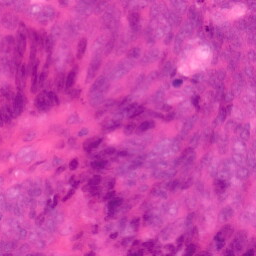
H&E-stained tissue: Colon